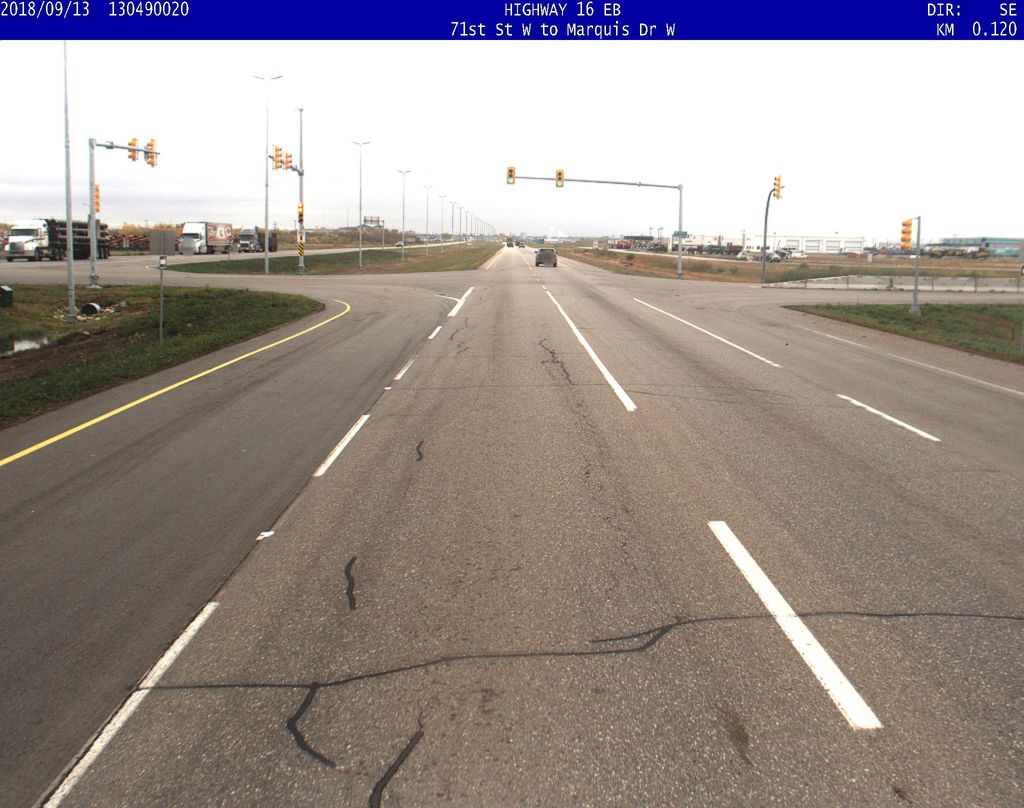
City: saskatoon